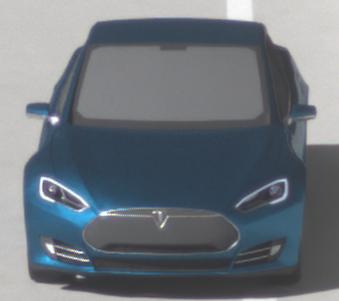
Make: Tesla
Model: Model S 60
Detailed model: Model S
Model produced from: 2013/10
Model produced until: 2014/10
Doors: 5
Color: blue
Road condition: dry road
Daytime: morning or afternoon
Contrast: high contrast